Field crop: tomato
Growth stage: 1
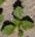
Species: solanum